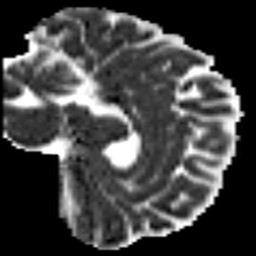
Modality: MD
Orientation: sagittal
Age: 25
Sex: male
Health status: healthy
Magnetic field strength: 3 T
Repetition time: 8.4 s
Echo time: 0.0926 s